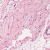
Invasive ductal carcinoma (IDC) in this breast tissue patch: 0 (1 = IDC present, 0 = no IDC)